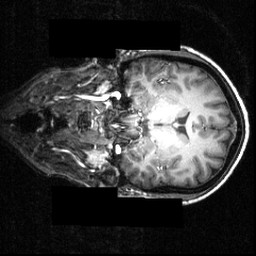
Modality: T1w
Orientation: coronal
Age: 20
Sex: female
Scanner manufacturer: siemens
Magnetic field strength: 3.951 T
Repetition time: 1.5 s
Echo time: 0.00335 s